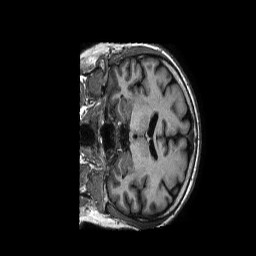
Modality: T1w
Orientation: coronal
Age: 66
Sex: male
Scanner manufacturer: philips
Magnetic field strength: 1.5 T
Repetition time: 0.007958 s
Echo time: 0.003637 s